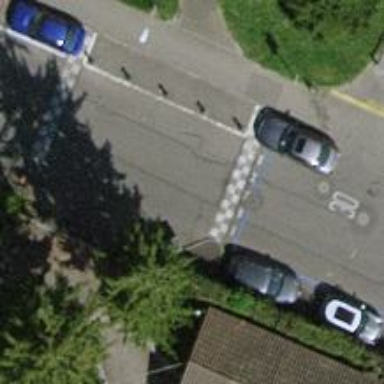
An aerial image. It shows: Unmarked crossing with traffic calming table.